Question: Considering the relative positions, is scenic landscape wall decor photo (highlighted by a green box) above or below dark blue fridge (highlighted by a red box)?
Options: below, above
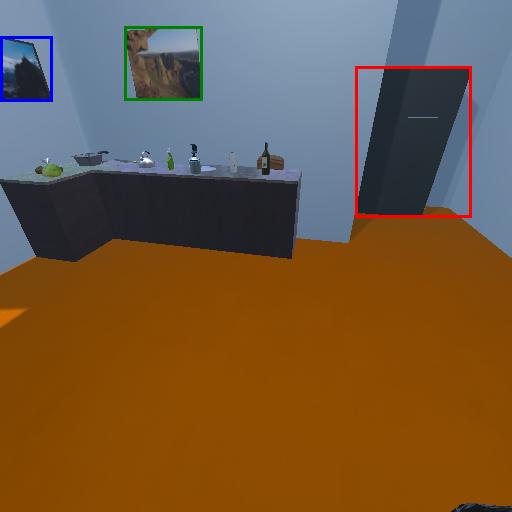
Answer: below